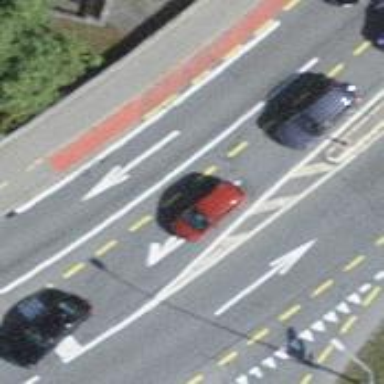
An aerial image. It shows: Primary highway with designated cycle lane.